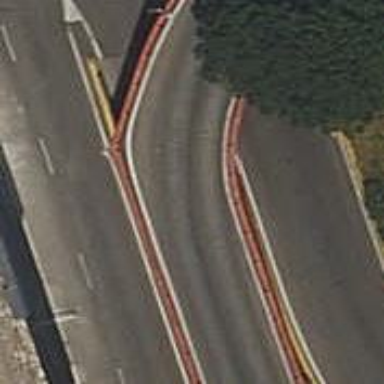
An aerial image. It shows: Bridge over service road with asphalt surface.